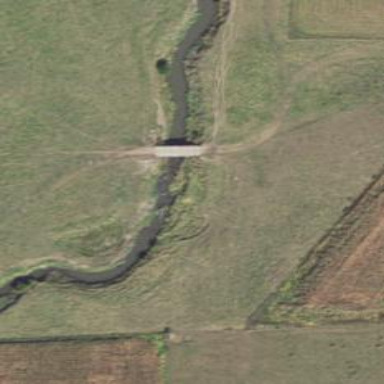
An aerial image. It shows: Track road on bridge.